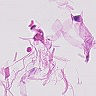
Metastatic tissue present: no